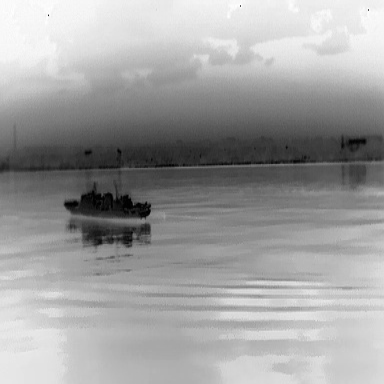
There is a warship in the infrared image.